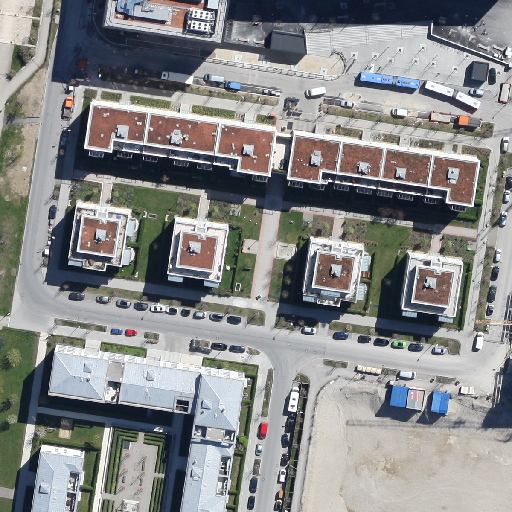
Referring expression: light-duty vehicle in the parking area